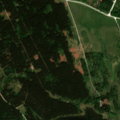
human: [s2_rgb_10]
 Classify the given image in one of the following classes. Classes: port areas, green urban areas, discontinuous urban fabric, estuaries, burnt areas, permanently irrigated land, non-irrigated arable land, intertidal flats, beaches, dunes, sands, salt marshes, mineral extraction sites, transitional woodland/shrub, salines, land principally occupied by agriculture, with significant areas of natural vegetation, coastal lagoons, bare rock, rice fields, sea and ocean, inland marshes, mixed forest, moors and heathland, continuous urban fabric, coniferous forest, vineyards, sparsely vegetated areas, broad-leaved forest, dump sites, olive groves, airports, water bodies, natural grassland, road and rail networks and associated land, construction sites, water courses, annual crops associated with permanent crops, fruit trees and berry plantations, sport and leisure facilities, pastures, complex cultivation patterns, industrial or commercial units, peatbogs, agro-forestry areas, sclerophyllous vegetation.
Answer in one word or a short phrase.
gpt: pastures, coniferous forest, mixed forest